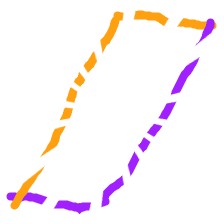
Shape: parallelogram